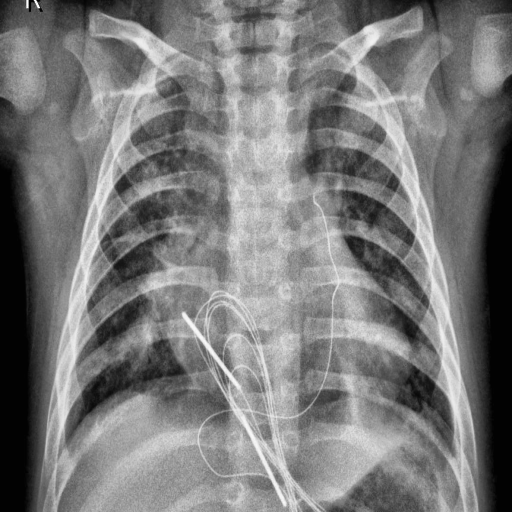
Finding: PNEUMONIA